Question: I am logged into an ftp directory using 'ftplib' and have listed the directories contained inside using:
> ftp.retrlines('LIST')
This is what it gives me in the terminal:

This list is in alphabetical order but i was wondering if there is any way to sort it by the dates given on the left?
I want to be able to sort it from newest to oldest.
Thanks! :)
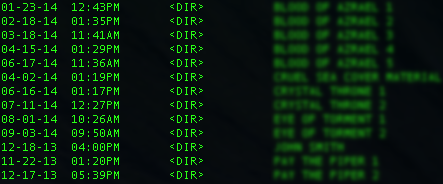
Answer: Should be something like this:
'''
sorted = list()
dirs = ftp.retrlines('LIST')
times = list()
for dir in dirs:
times.append(datetime.strptime(dir, '%m-%d-%y %I:%M%p'))
*sort times with some algorithm from python library* (pretty sure times.sort() should work but I cant say for sure
for i in range(0,len(times)):
for dir in dirs:
if dir.startswith(times[i]):
sorted.append(dir)
break
'''
What Celeo said is right but will only give you the sorted times without the directories, this will give you both.